Field crop: tomato
Growth stage: 2
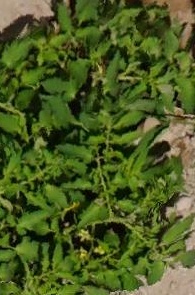
Species: tomato